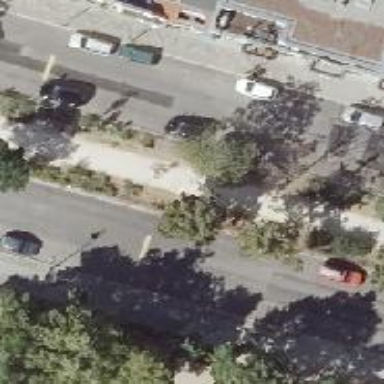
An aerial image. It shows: Bump for traffic calming.